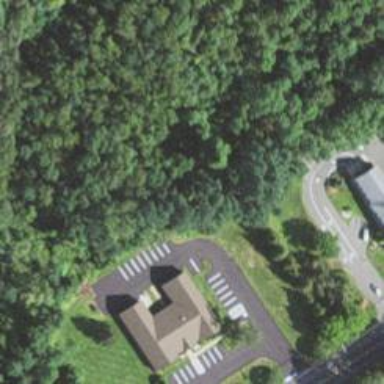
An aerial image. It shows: Driveway.